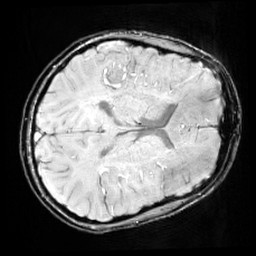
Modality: SWI
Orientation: axial
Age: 13
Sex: male
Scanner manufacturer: siemens
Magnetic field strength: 3 T
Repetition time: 0.027 s
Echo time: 0.02 s